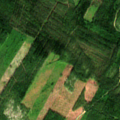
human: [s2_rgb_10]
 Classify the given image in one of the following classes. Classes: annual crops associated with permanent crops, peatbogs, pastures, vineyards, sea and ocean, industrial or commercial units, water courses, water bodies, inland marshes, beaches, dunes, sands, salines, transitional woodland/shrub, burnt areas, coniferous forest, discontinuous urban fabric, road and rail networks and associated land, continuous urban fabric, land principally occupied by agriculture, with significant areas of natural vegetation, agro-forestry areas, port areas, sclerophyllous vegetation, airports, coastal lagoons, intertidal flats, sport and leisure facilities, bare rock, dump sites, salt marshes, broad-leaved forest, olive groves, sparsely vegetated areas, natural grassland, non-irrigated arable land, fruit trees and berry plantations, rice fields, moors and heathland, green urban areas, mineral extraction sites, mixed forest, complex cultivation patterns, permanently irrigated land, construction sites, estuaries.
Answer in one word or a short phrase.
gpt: coniferous forest, mixed forest